Field crop: maize
Growth stage: 2
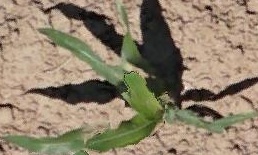
Species: maize